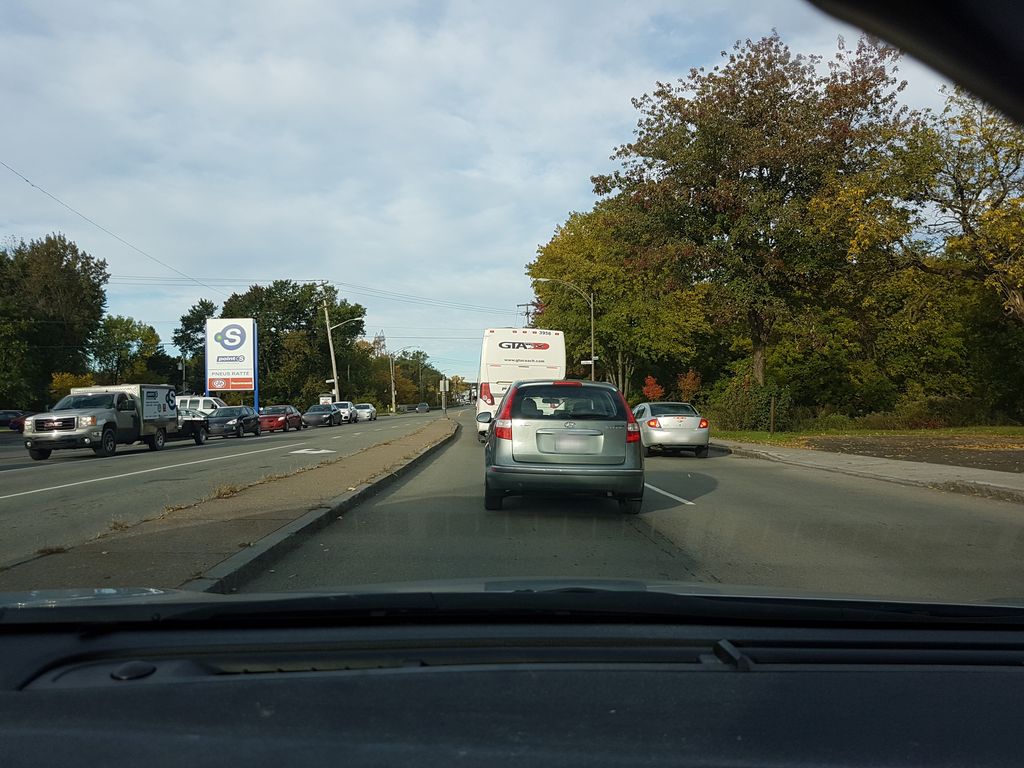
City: quebec_city